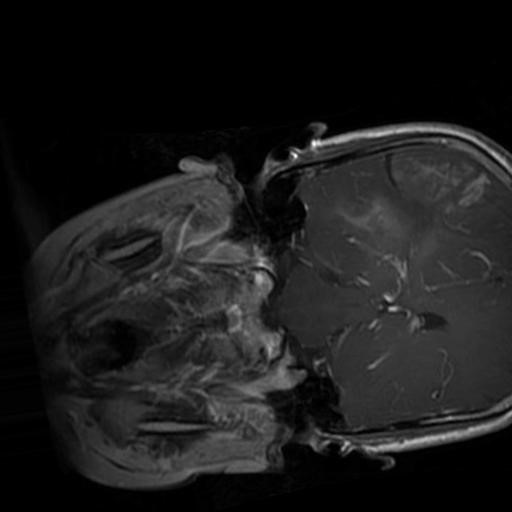
Label: brain_glioma